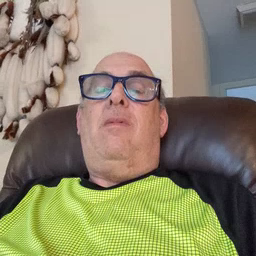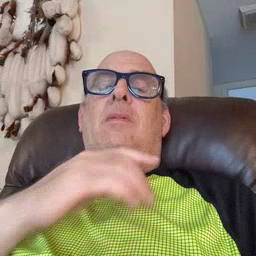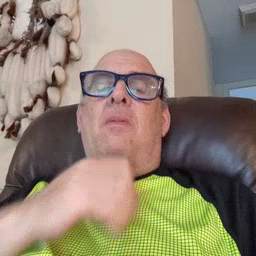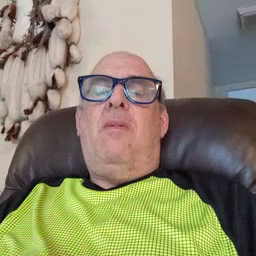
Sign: old